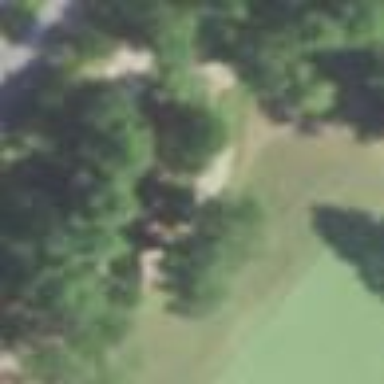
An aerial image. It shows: Golf bunker filled with sandy terrain.